Current action and preconditions to check: trajectory_clear

Your task: For each precondition in the list above, predict whether it will hold at this action.

Consider the current scene as observed from the mobile robot's camera, and analyze the predicted future states of all dynamic agents (e.g., people, animals, vehicles, or any moving entities) within the NEXT SECOND.

IMPORTANT: Only answer "very likely" if you are absolutely certain—based on strong, clear evidence—that a dynamic agent will violate the precondition in the predicted future state. Do NOT answer "very likely" for unlikely, ambiguous, or low-probability risks.

Ask yourself for each precondition: Is there a high probability, with clear and convincing evidence, that the predicted future states of any dynamic agent will interfere with the predicted future state of the currently executing action within the NEXT SECOND, causing that precondition to fail?

Assess the risk level based on these predictions. Use "likely" or "very likely" if motions create a clear risk of interference.

Use "neutral" or "improbable" if agents are nearby but their predicted paths are clearly diverging or non-conflicting.

Failure Risk Categories: "very improbable", "improbable", "neutral", "likely", "very likely"

Answer Format: Output ONLY the probability_of_failure value from these categories: "very improbable", "improbable", "neutral", "likely", "very likely"

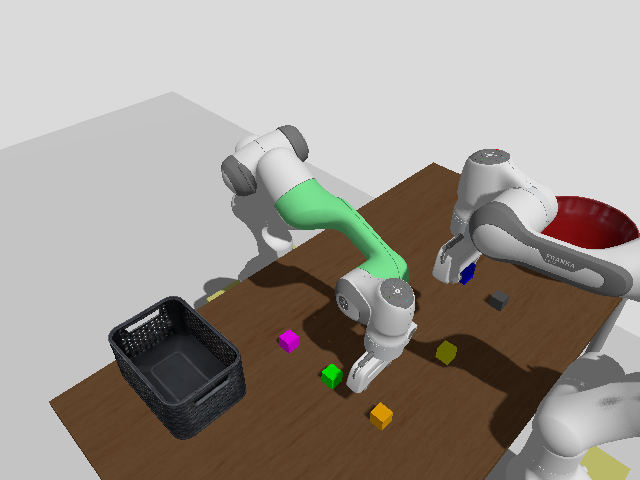

Answer: improbable